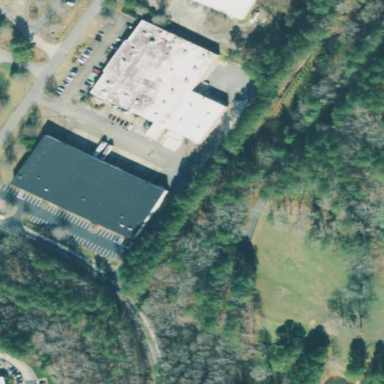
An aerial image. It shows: Warehouse building.